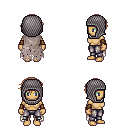
a pixel art fantasy rpg character, female body template, human, tanned skin, gray tattered cape, metal pants, light blonde short bangs hairstyle, chain hood, cloth bracers, four views (front, back, left, right), 2x2 character sprite sheet, small pixel art, hard edges, no anti-aliasing